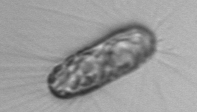
Label: Corethron_hystrix